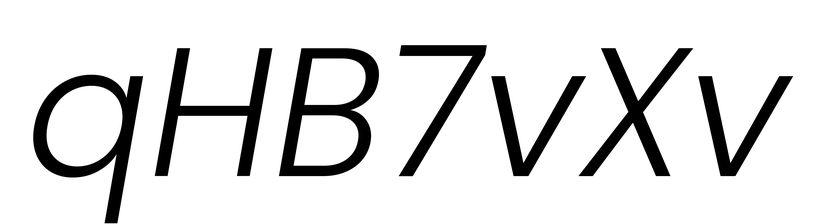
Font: Poppins-LightItalic